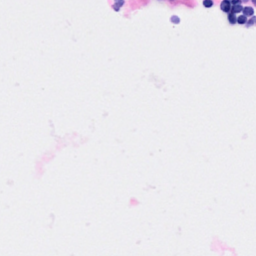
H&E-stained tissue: Breast